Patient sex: M
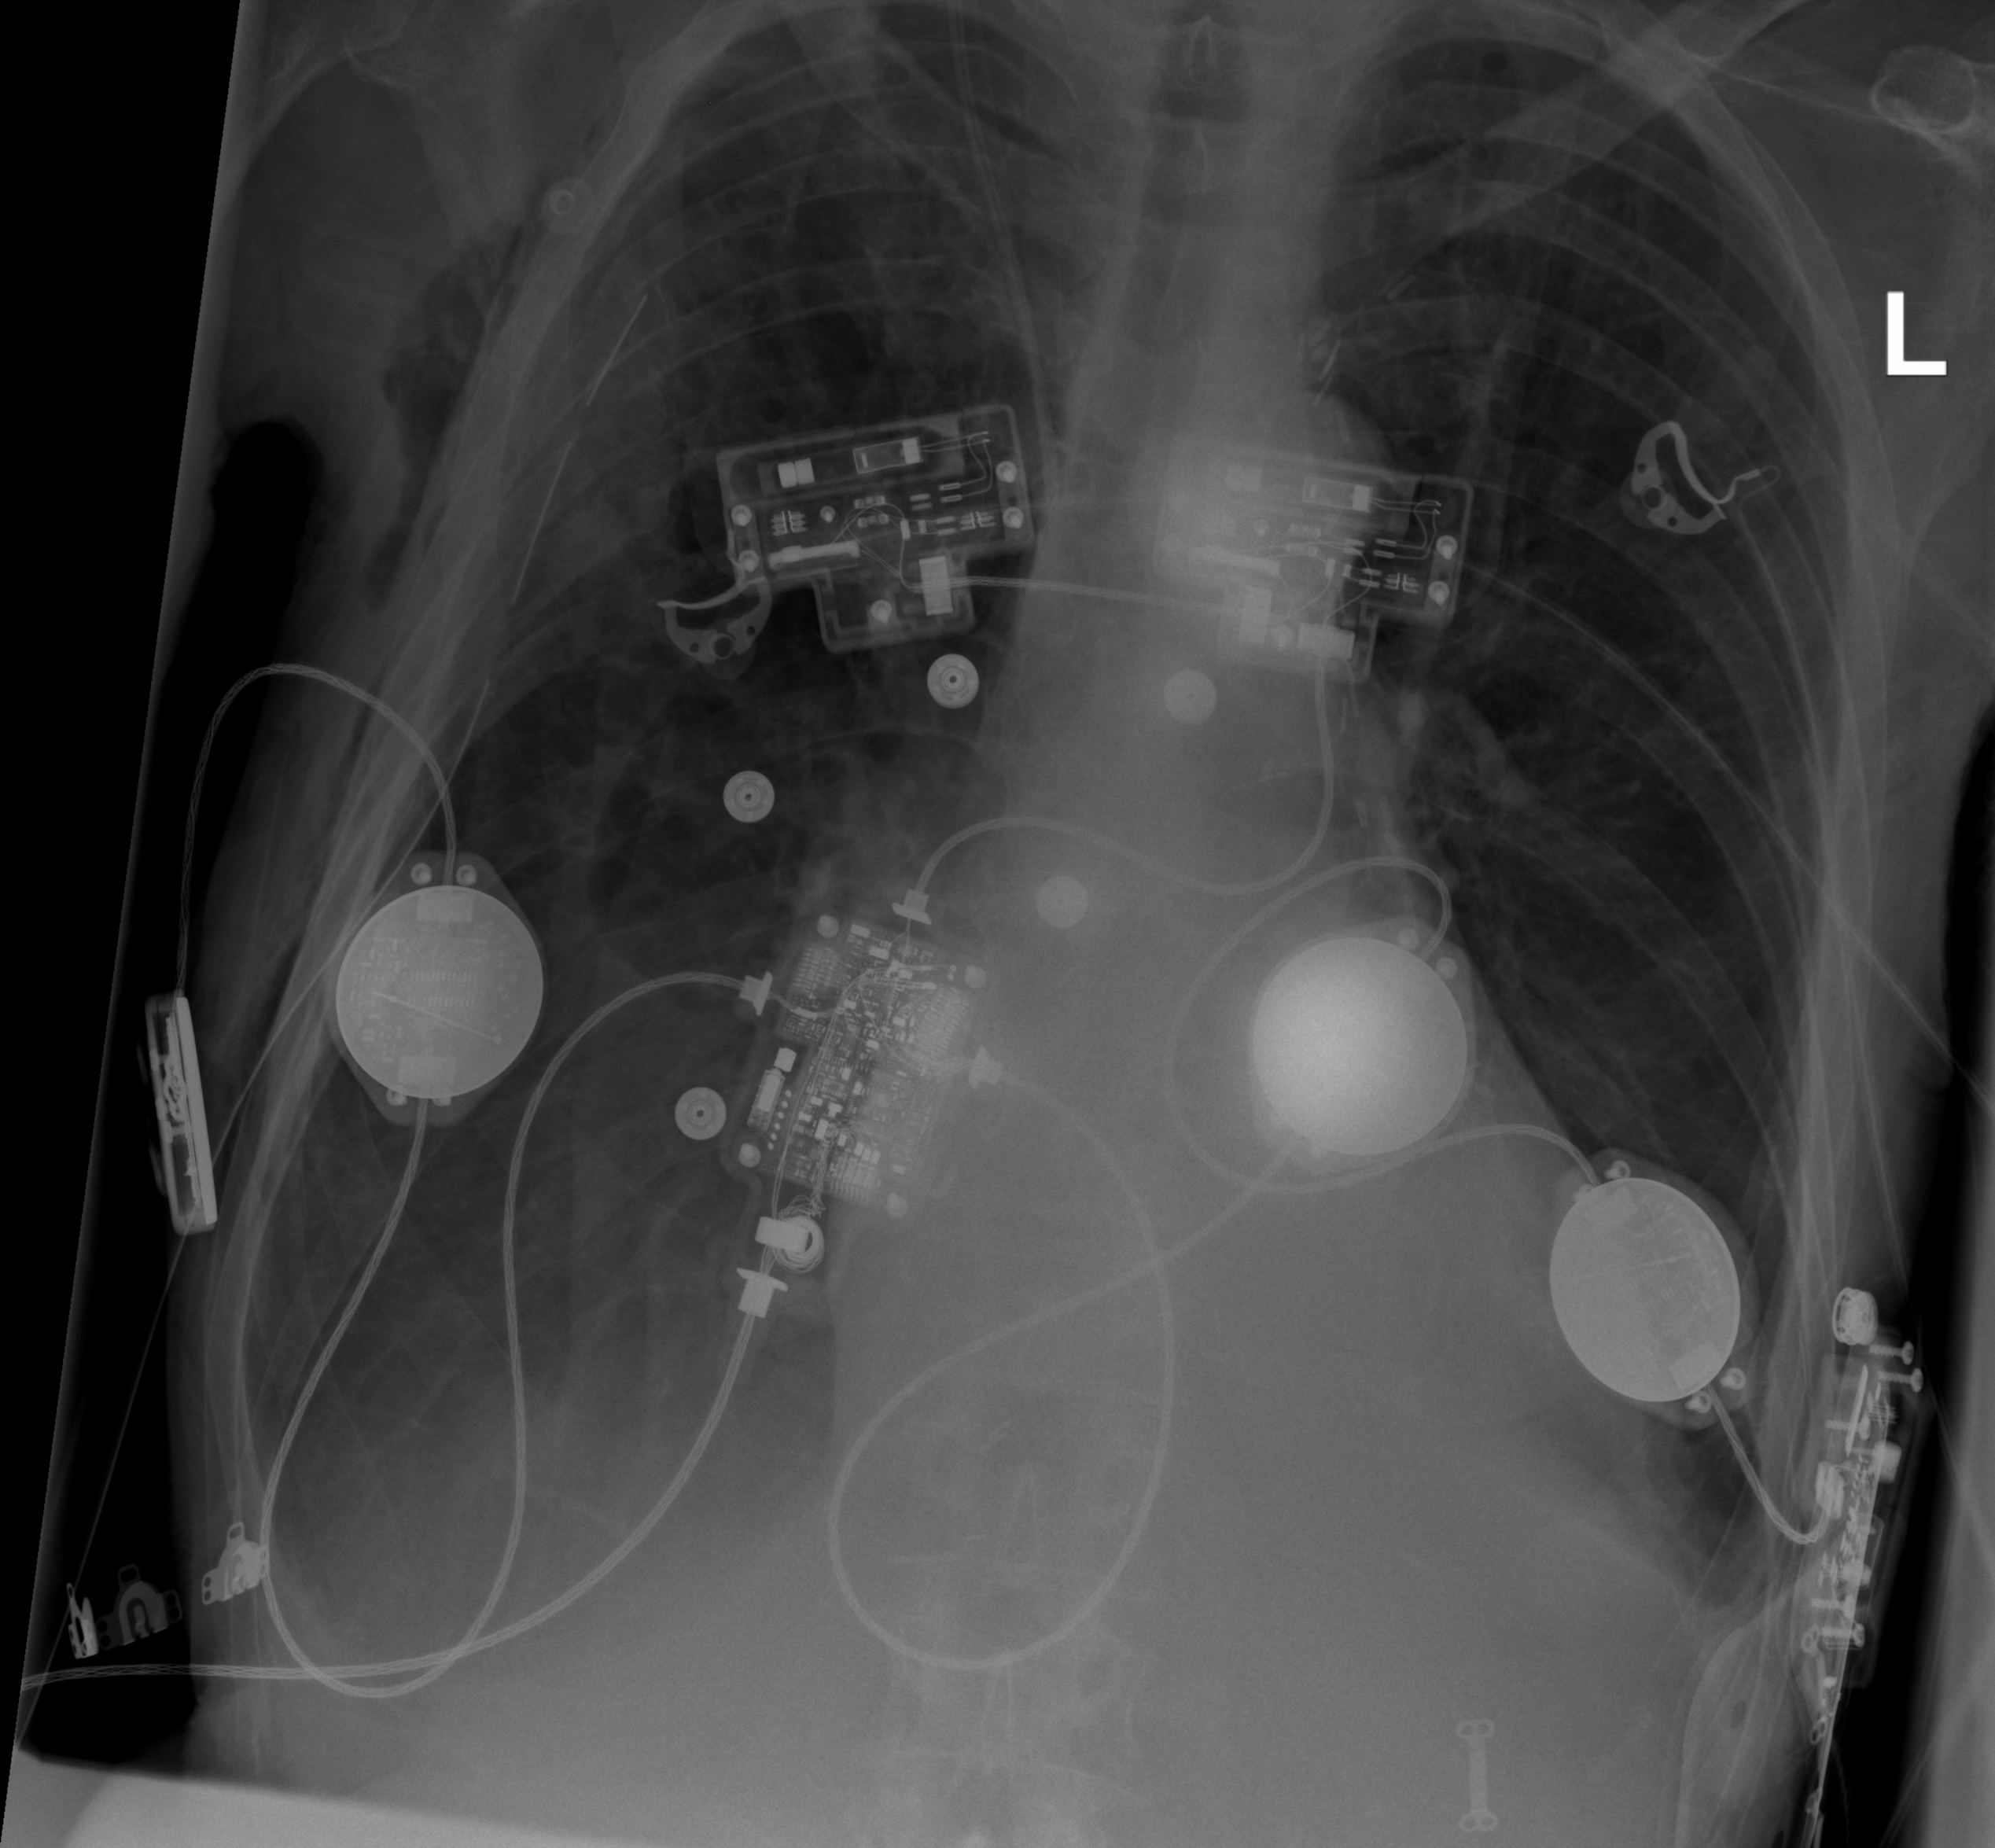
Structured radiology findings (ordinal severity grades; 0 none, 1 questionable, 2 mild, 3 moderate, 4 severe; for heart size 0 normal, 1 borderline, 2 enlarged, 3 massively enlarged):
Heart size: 0
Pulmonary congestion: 0
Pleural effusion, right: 2
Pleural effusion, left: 2
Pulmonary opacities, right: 0
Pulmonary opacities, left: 0
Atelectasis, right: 3
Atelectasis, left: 2